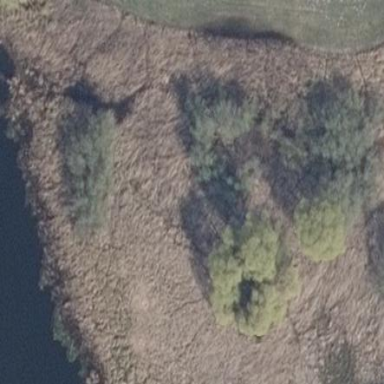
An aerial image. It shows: Beautiful wet meadow natural wetland.